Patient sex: F
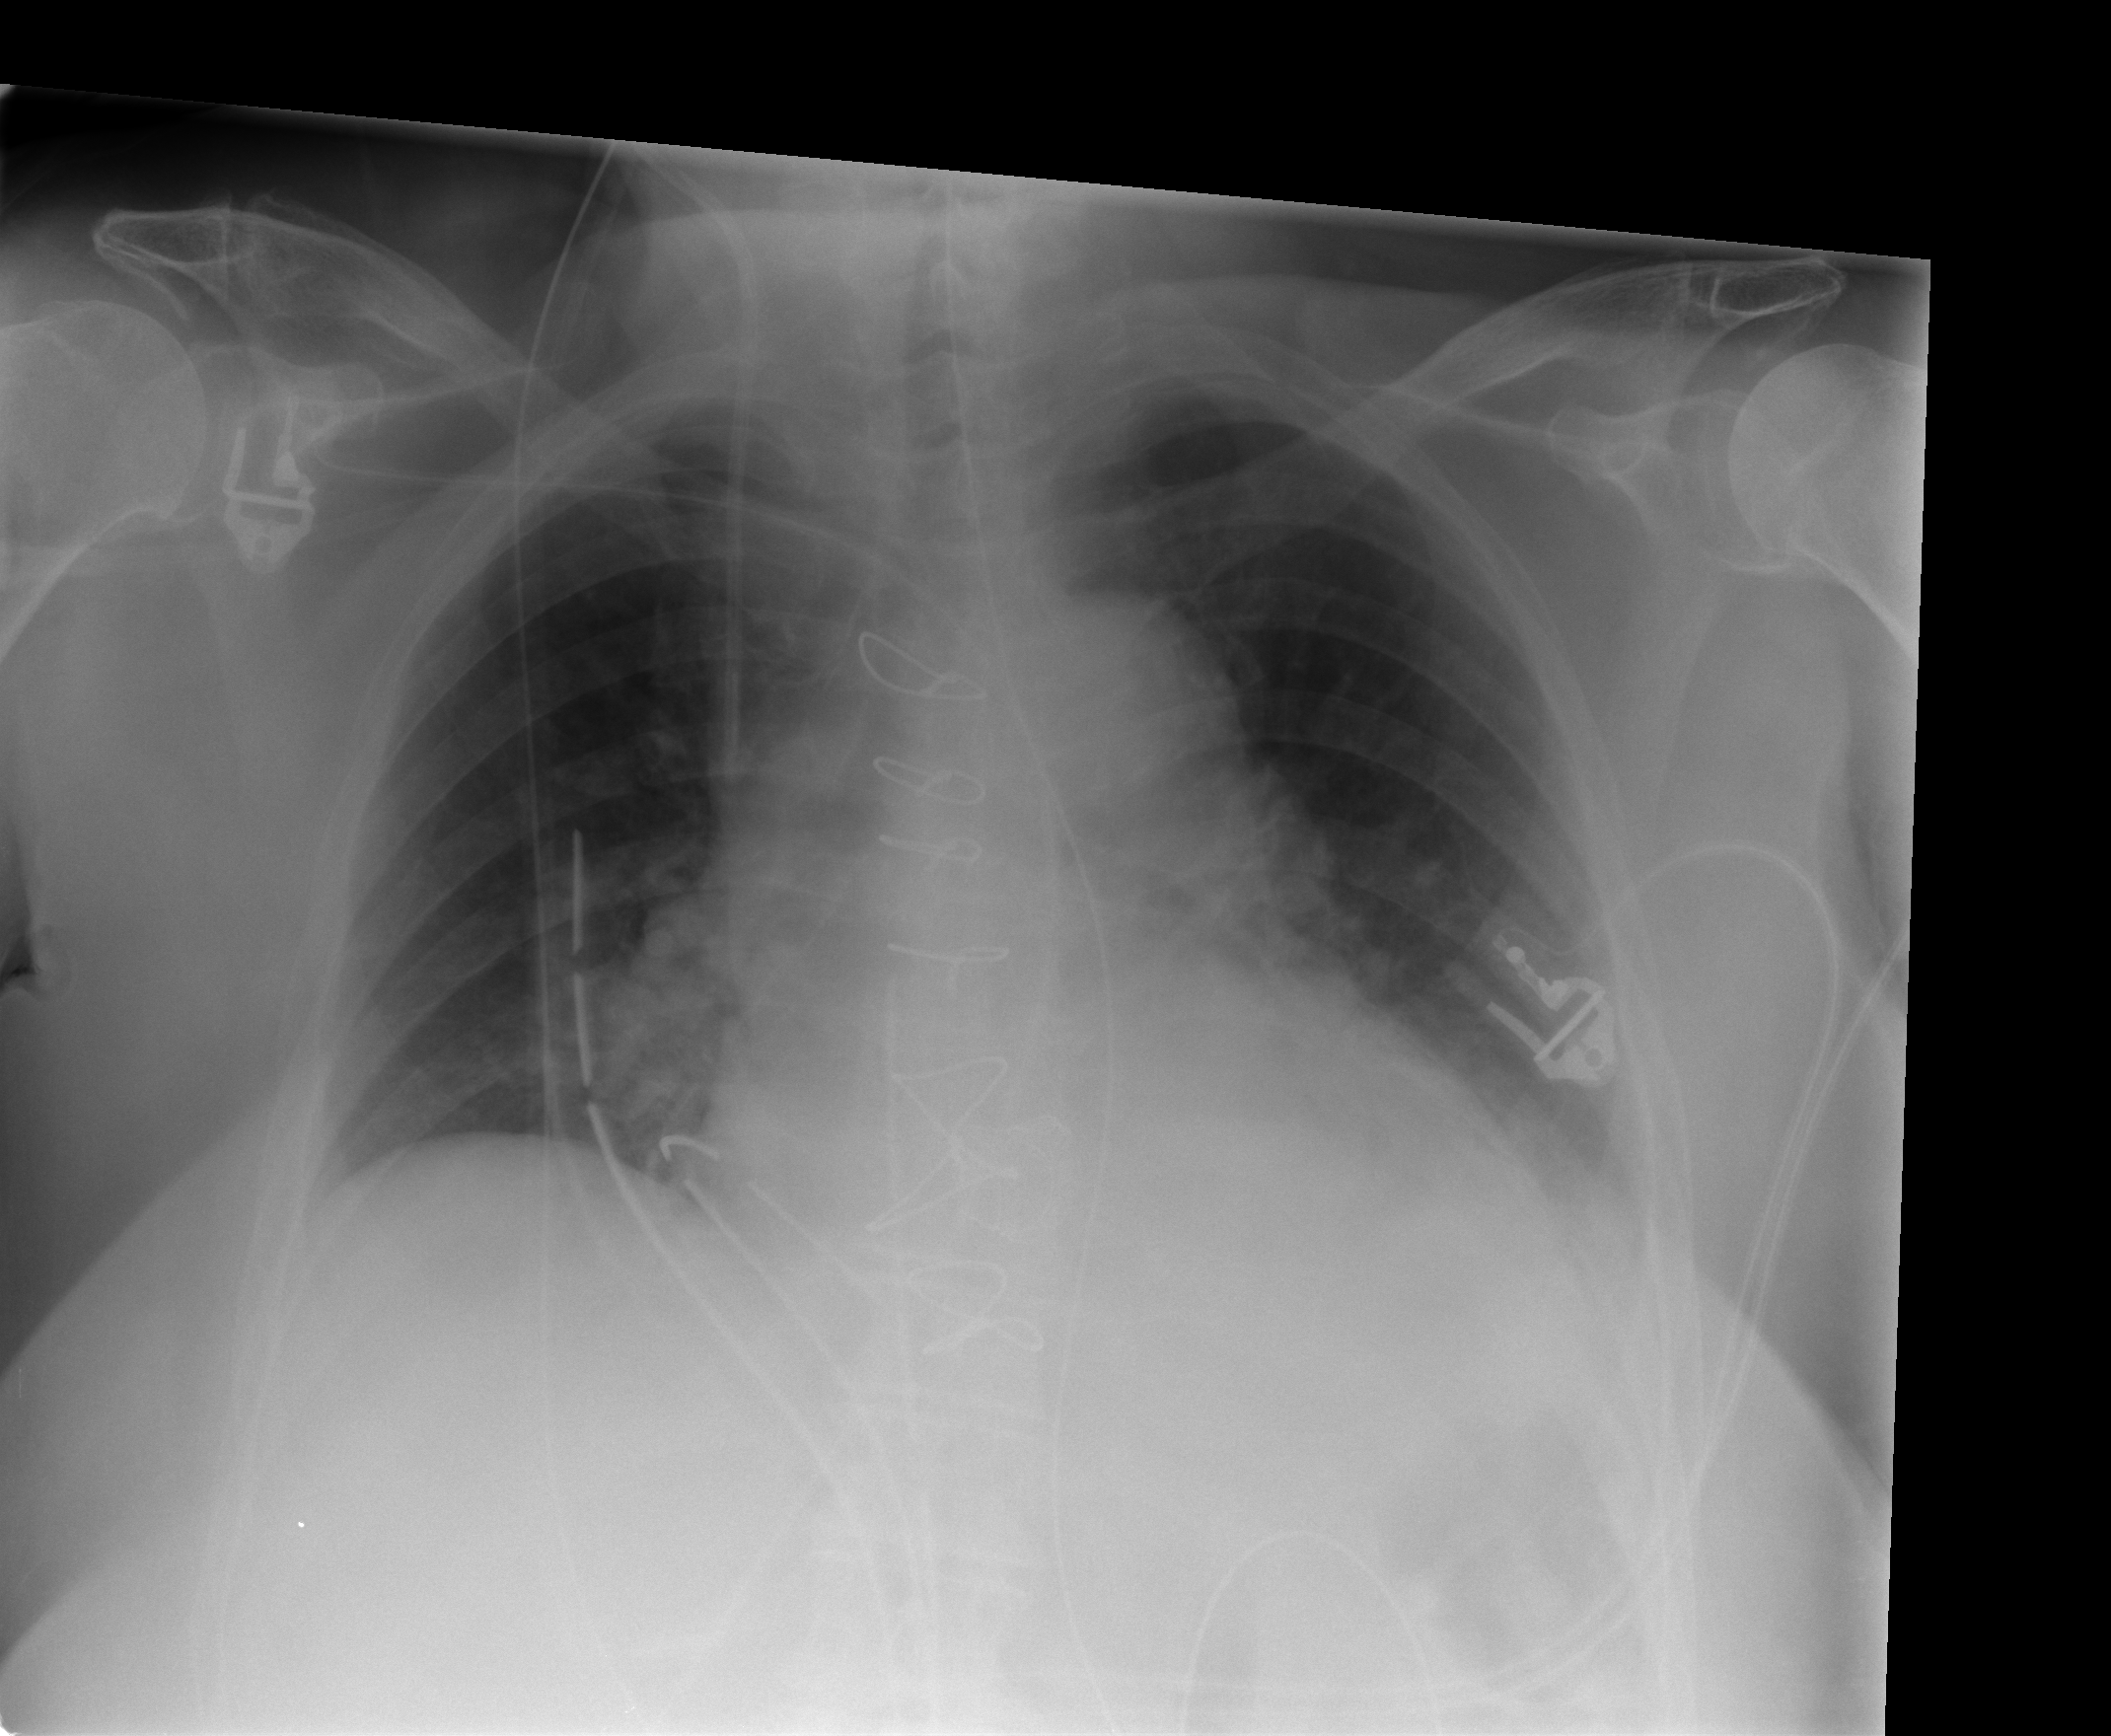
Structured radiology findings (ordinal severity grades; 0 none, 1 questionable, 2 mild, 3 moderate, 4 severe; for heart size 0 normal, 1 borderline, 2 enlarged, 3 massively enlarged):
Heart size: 2
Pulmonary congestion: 0
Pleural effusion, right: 0
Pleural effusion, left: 2
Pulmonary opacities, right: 0
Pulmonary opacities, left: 0
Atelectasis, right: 2
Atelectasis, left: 2